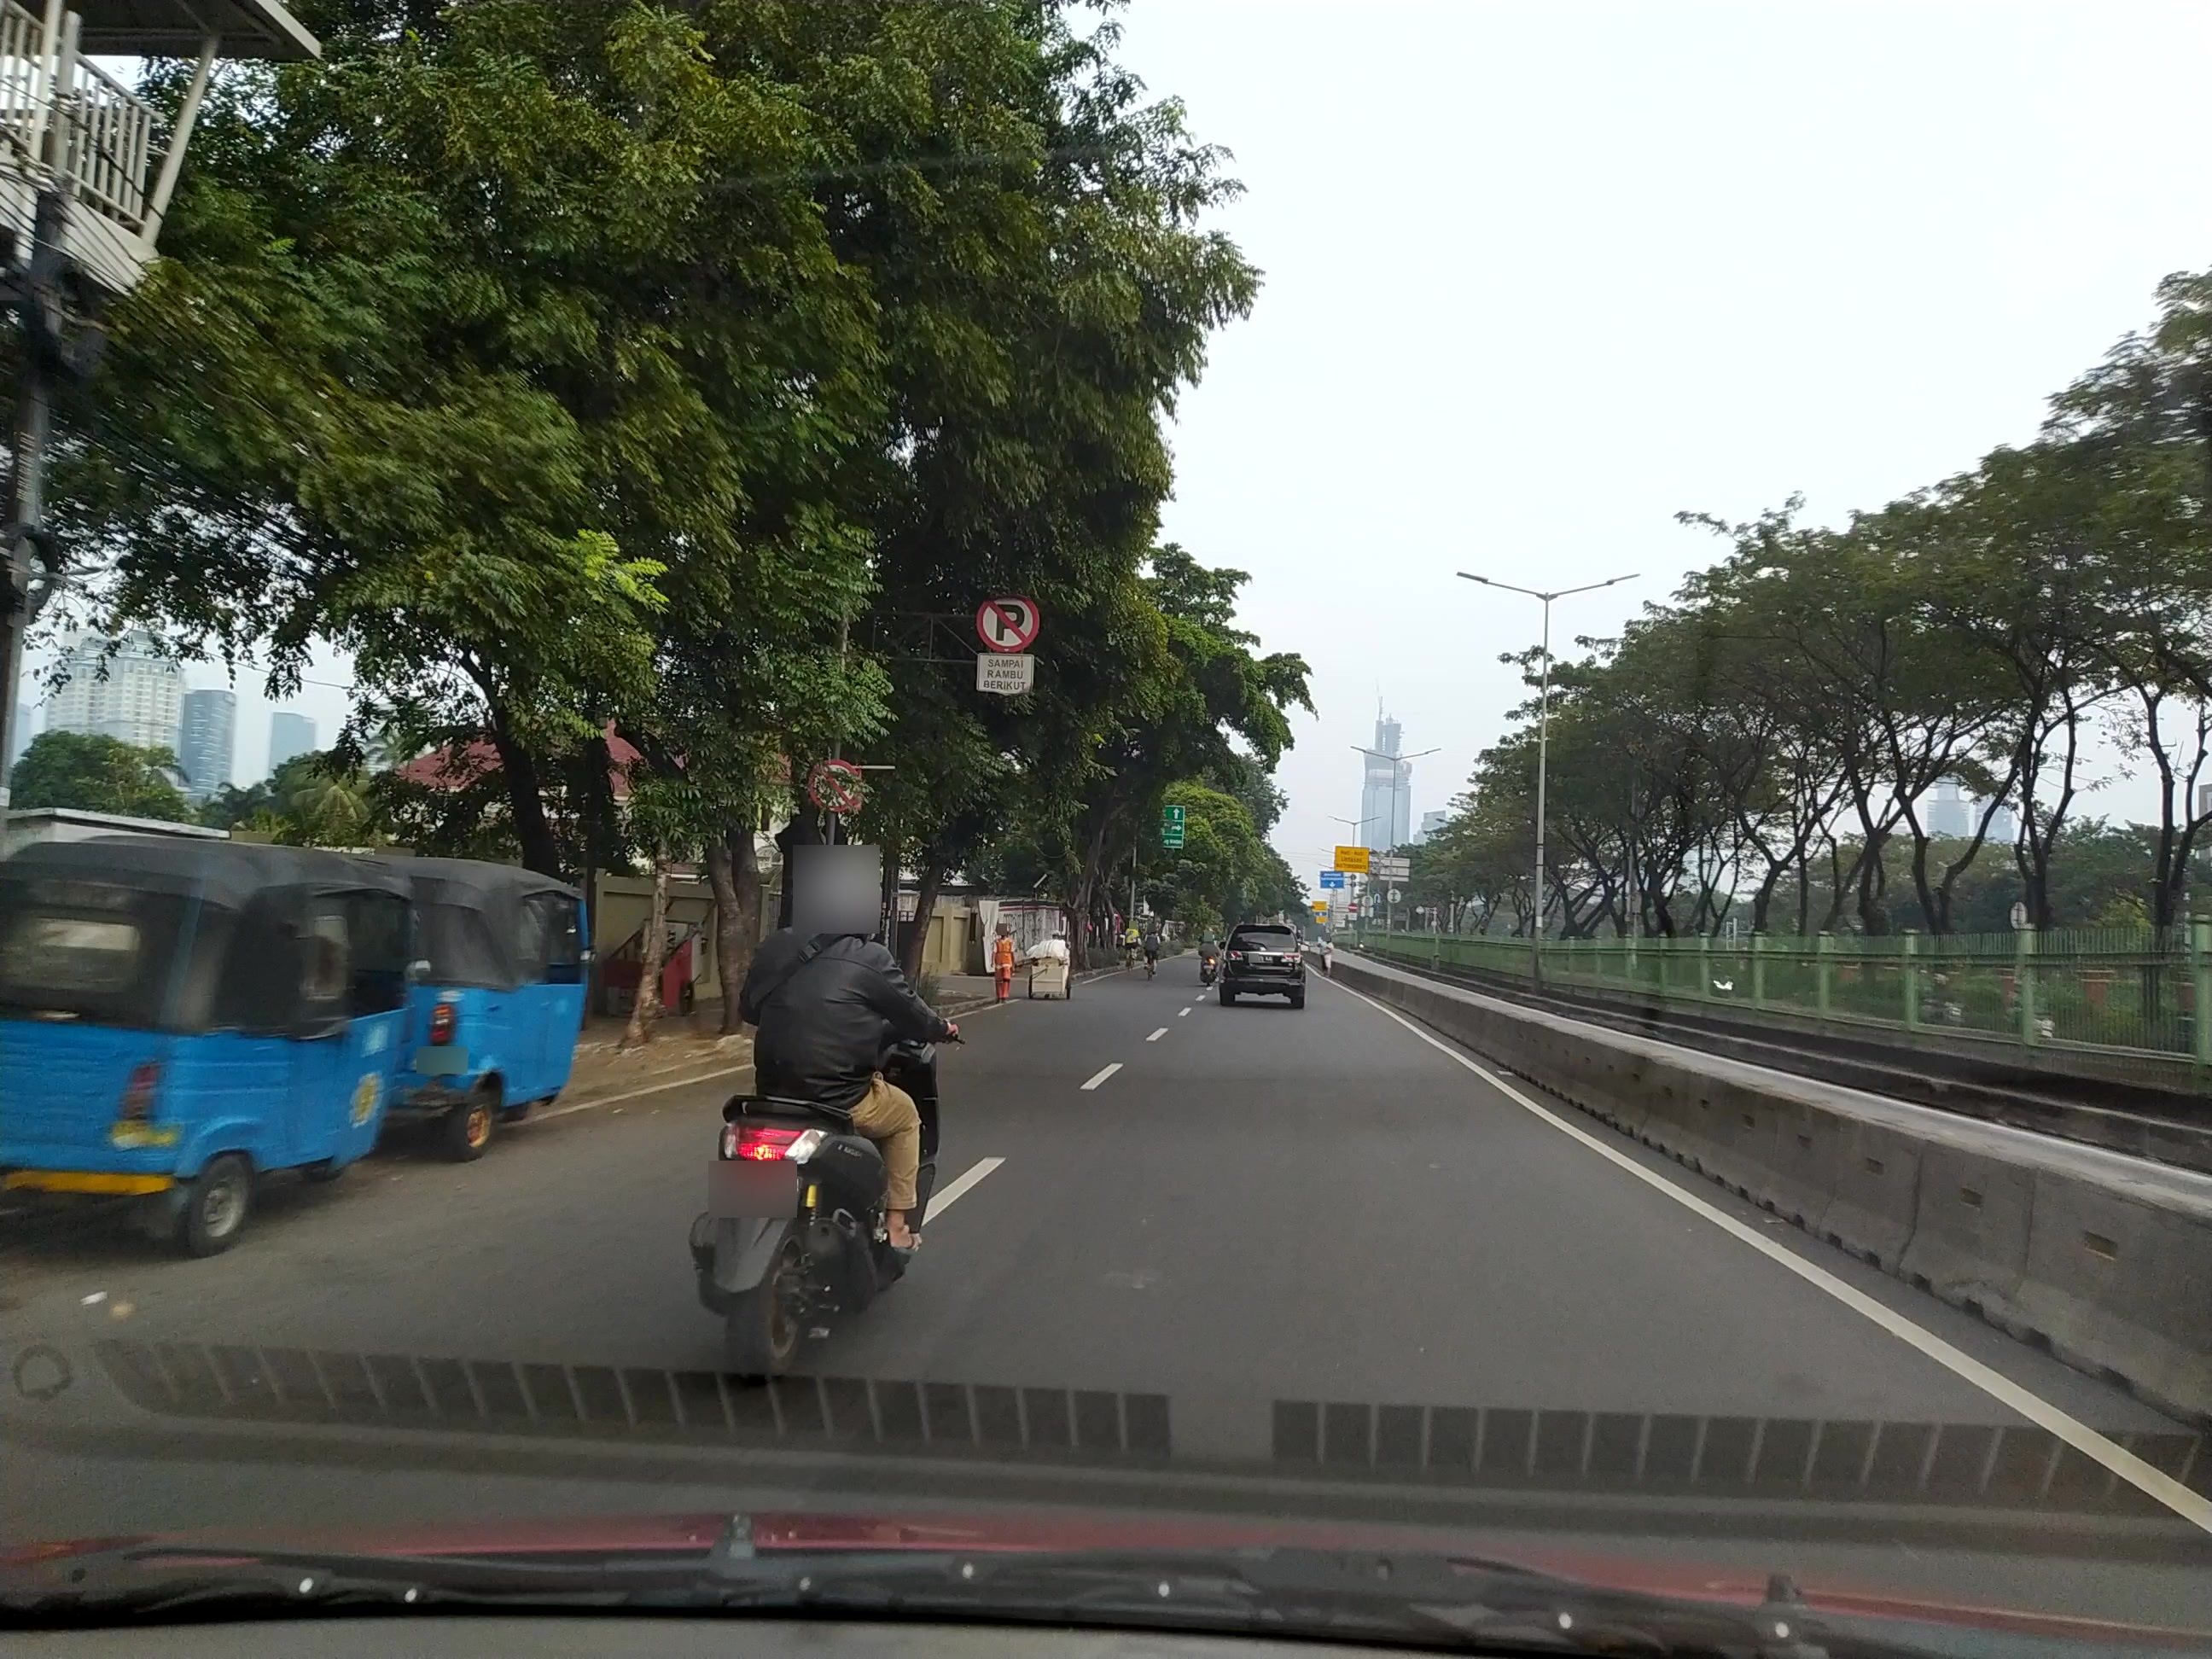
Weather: cloudy
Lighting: day
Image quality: good
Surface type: driving surface
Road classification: service
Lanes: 1
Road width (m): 20
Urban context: urban centre
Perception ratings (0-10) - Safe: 5.9, Lively: 8.09, Beautiful: 4.19, Boring: 3.49, Depressing: 2.76, Wealthy: 5.32